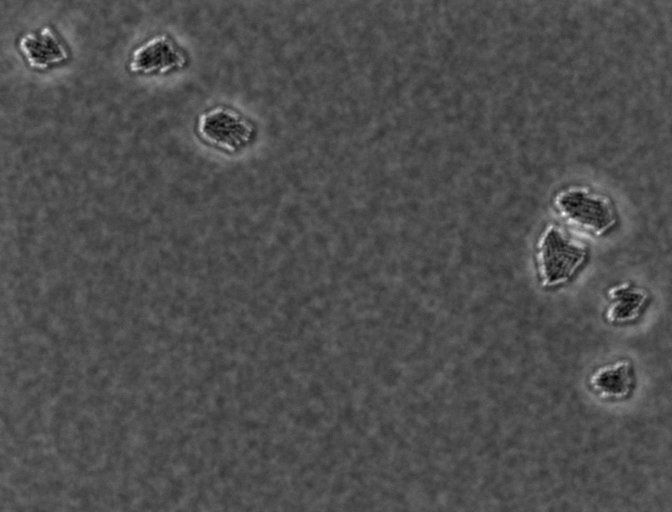
Escherichia coli 1612